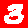
Digit: 3